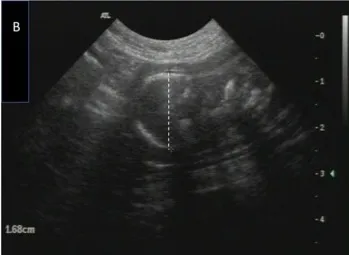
Images of ultrasound. (A,B) A collapsed fetus in the left uterine horn with BPD of 16.8 mm surrounded by echogenic fluid (D69).
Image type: radiology (ultrasound)